Question: I am developing a swing application in java that shows the memory usage of each process on my pc
The result should appear in a 'JTable'
The 'JTable' contains 4 columns :
- - - -
The 'JTable' appear like

The 'JTable' refresh itself each period using 'ProcessBuilder' class
The problem that i felt that is method is a little bit slow and boring when the user see it
And my question:
Is there any other powerful method ? or what can i do in my code to enhance this application?
In the code :
- 'JTable''javax.swing.JTable'- 'JLabel''javax.swing.JLabel'The method that i am used to display all the process is :'''
@SuppressWarnings("empty-statement")
private void getProcessList() throws InterruptedException {
private DefaultTableModel table;
String filename = System.getProperty("java.io.tmpdir") + "\list.txt", h;//to get %tmp%
Scanner sc1 = null;
int i, j, k = 0;
table = (javax.swing.table.DefaultTableModel) processTable.getModel();
processTable.editingStopped(null);
table.setRowCount(0);
try {
ProcessBuilder builder = new ProcessBuilder("cmd.exe", "/c", "tasklist > %tmp%\list.txt");
builder.redirectErrorStream(true);
Process p = builder.start();
p.waitFor();
try {
sc1 = new Scanner(new File(filename));
while (sc1.hasNext()) {
h = sc1.nextLine();
k++;
}
k = k - 5;
} catch (FileNotFoundException ex) {
System.out.println("File " + filename + " Not Found");
};
status.setText(" Processes: " + k);
Object o[] = new Object[4];
i = 0;
try {
j = 0;
sc1 = new Scanner(new File(filename));
while (sc1.hasNext()) {
st = new StringTokenizer(sc1.nextLine(), "
");
i++;
if (i > 5) {
while (st.hasMoreTokens()) {
st1 = new StringTokenizer(st.nextToken(), " ");
if (st1.hasMoreTokens()) {
o[0] = st1.nextToken();
}
if (st1.hasMoreTokens()) {
h = st1.nextToken();
if (h.contains(".exe")) {
o[0] = o[0] + " " + h;
o[1] = st1.nextToken();
} else {
o[1] = h;
}
}
if (st1.hasMoreTokens()) {
o[2] = st1.nextToken();
}
if (st1.hasMoreTokens()) {
h = st1.nextToken();
}
if (st1.hasMoreTokens()) {
o[3] = st1.nextToken();
}
if (st1.hasMoreTokens()) {
h = st1.nextToken();
}
table.addRow(o);
j++;
}
} else {
if (st.hasMoreTokens()) {
h = st.nextToken();
}
}
}
} catch (FileNotFoundException ex) {
System.out.println("File " + filename + " Not Found");
} catch (Exception ex) {
System.out.println("UnknownError: " + ex.getMessage());
} finally {
if (sc1 != null) {
sc1.close();
}
}
} catch (IOException ex) {
Logger.getLogger(ProcessMan.class.getName()).log(Level.SEVERE, null, ex);
}
}
'''
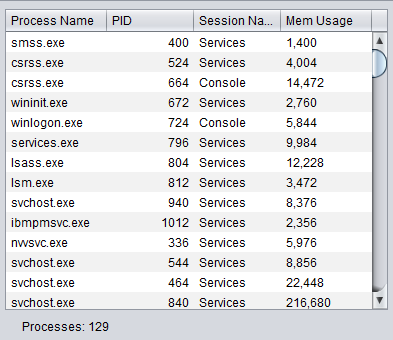
Answer: You can speed things up without too many changes by:
- -
Otherwise, you could go native: see <URL> for a example.